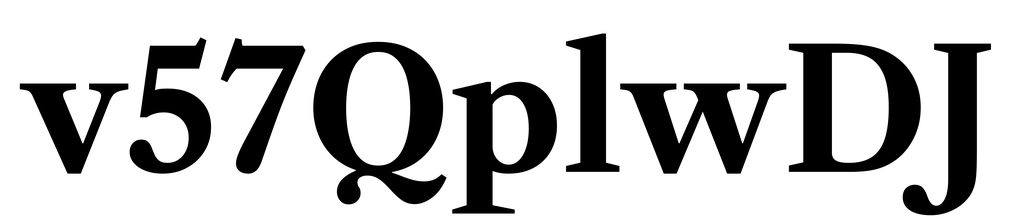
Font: LibreCaslonText_Bold